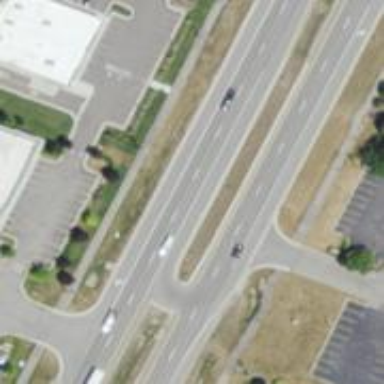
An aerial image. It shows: Primary highway.